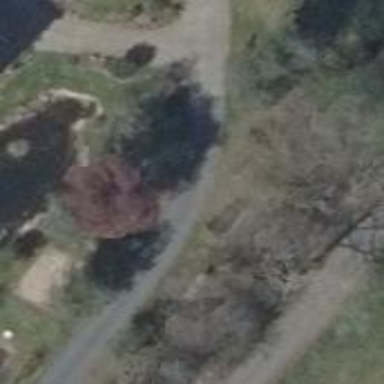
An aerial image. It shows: Gravel driveway used as service road.